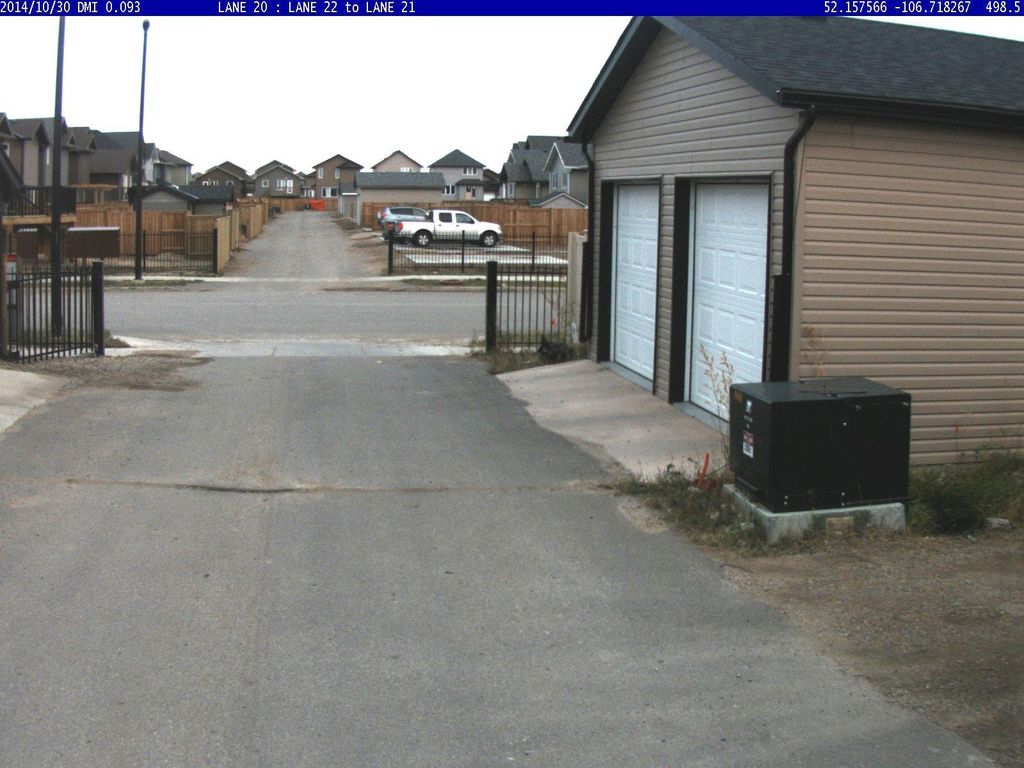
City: saskatoon